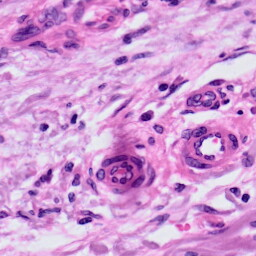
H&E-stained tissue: Skin